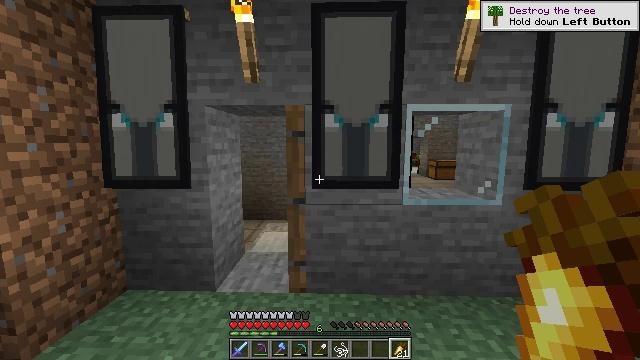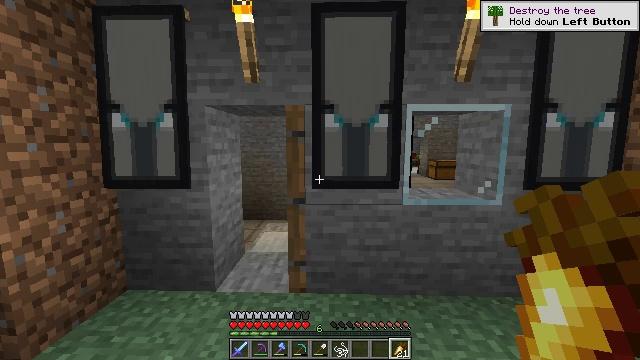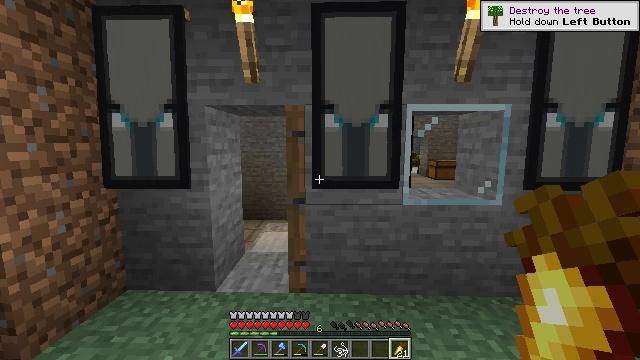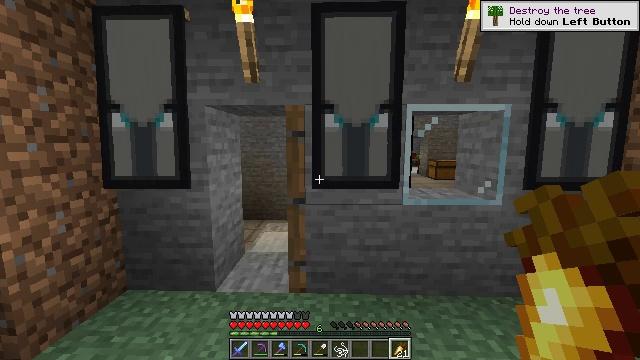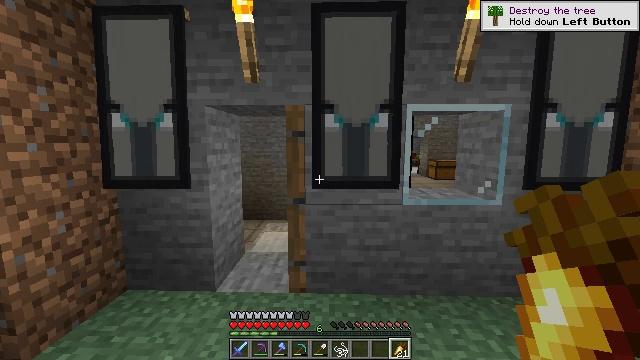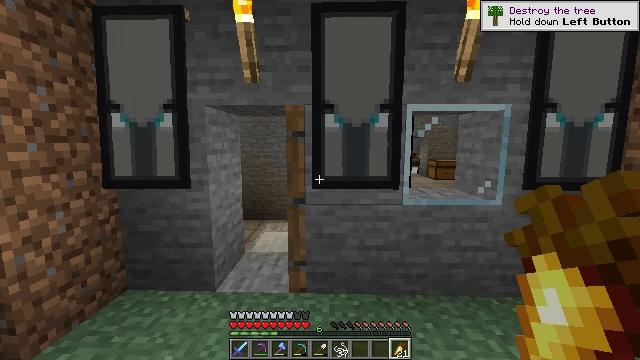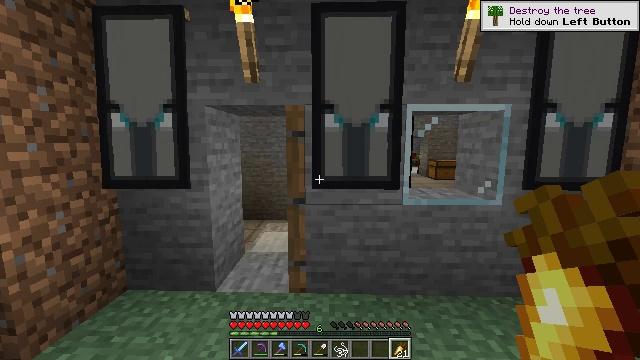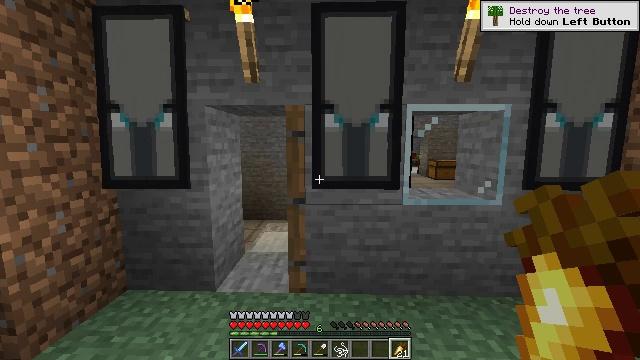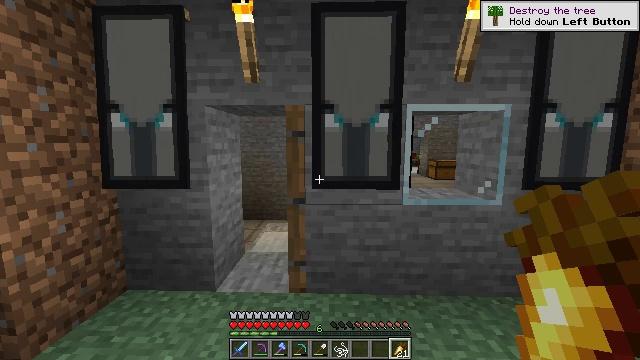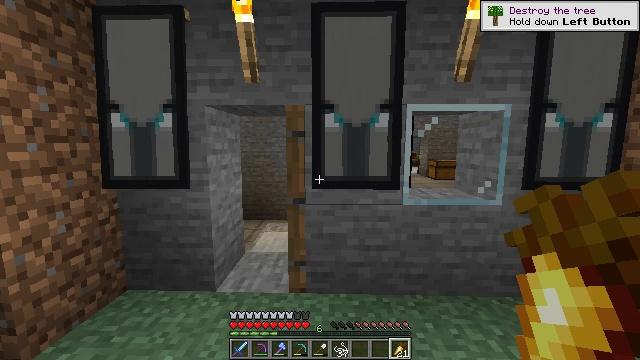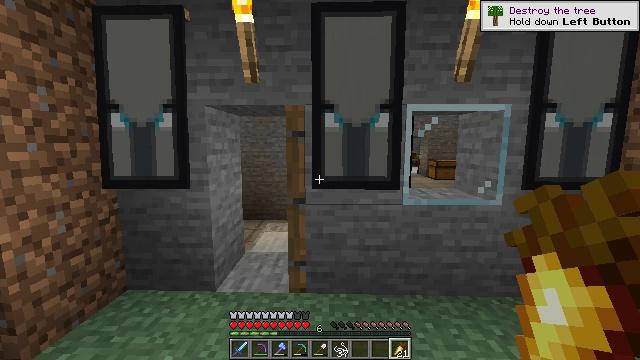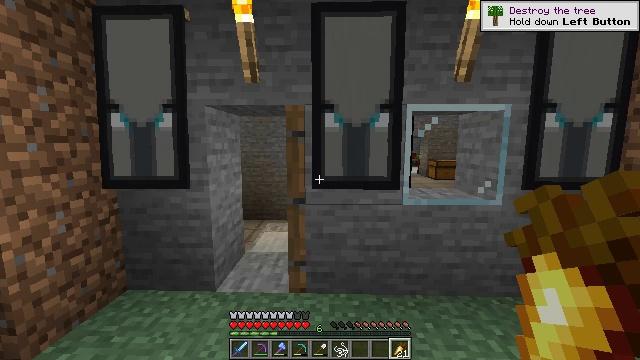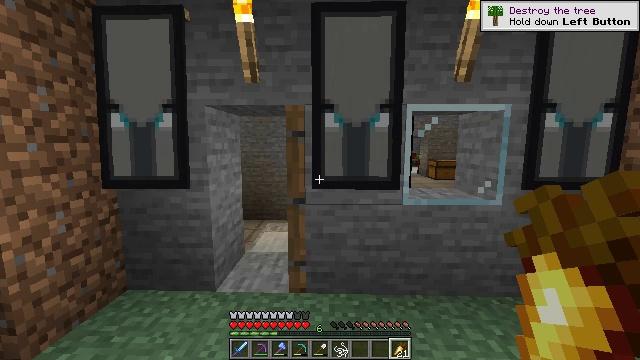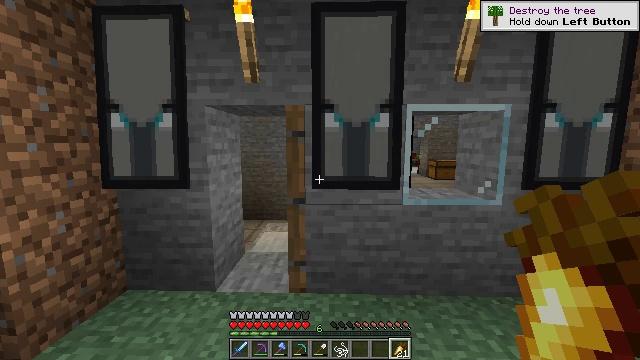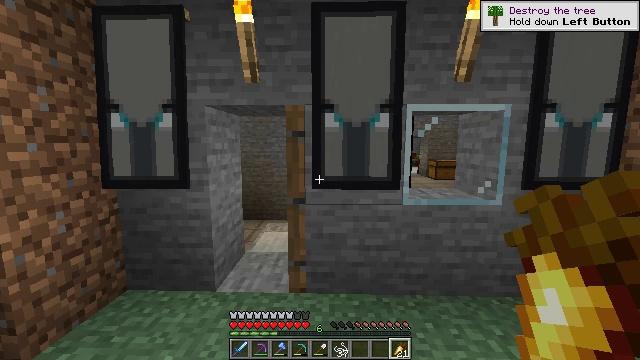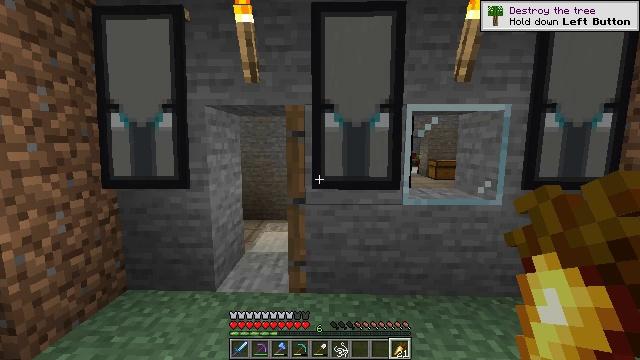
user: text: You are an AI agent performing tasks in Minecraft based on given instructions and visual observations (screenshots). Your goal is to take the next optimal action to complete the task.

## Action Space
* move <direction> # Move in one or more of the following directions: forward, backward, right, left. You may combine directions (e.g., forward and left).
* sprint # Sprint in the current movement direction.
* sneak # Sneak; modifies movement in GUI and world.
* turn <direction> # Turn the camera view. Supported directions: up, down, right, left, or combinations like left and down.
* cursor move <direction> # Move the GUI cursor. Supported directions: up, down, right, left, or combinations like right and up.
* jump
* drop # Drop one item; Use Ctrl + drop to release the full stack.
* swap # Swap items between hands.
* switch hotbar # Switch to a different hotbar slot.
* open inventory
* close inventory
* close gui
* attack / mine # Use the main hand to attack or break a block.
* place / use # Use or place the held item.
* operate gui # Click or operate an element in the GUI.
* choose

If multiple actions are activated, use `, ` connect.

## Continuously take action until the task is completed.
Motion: motion action
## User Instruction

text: Smelt stone into a smooth stone.
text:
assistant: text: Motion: no_op
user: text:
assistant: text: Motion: no_op
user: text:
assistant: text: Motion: no_op
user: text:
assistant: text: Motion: no_op
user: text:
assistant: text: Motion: no_op
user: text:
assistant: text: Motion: no_op
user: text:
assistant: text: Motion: no_op
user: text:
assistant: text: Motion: no_op
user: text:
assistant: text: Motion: no_op
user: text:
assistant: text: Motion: no_op
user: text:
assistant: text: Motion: no_op
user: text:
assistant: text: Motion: no_op
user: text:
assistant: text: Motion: no_op
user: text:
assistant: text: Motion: no_op
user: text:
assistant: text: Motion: no_op
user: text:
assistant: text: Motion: no_op
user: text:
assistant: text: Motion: no_op
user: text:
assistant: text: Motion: no_op
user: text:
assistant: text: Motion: no_op
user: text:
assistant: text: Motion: no_op
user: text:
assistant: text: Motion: no_op
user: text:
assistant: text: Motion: no_op
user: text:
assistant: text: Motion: no_op
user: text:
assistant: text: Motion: no_op
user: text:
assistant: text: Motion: no_op
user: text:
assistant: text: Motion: no_op
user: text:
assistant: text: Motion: no_op
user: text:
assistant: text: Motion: no_op
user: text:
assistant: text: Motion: no_op
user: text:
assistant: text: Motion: no_op